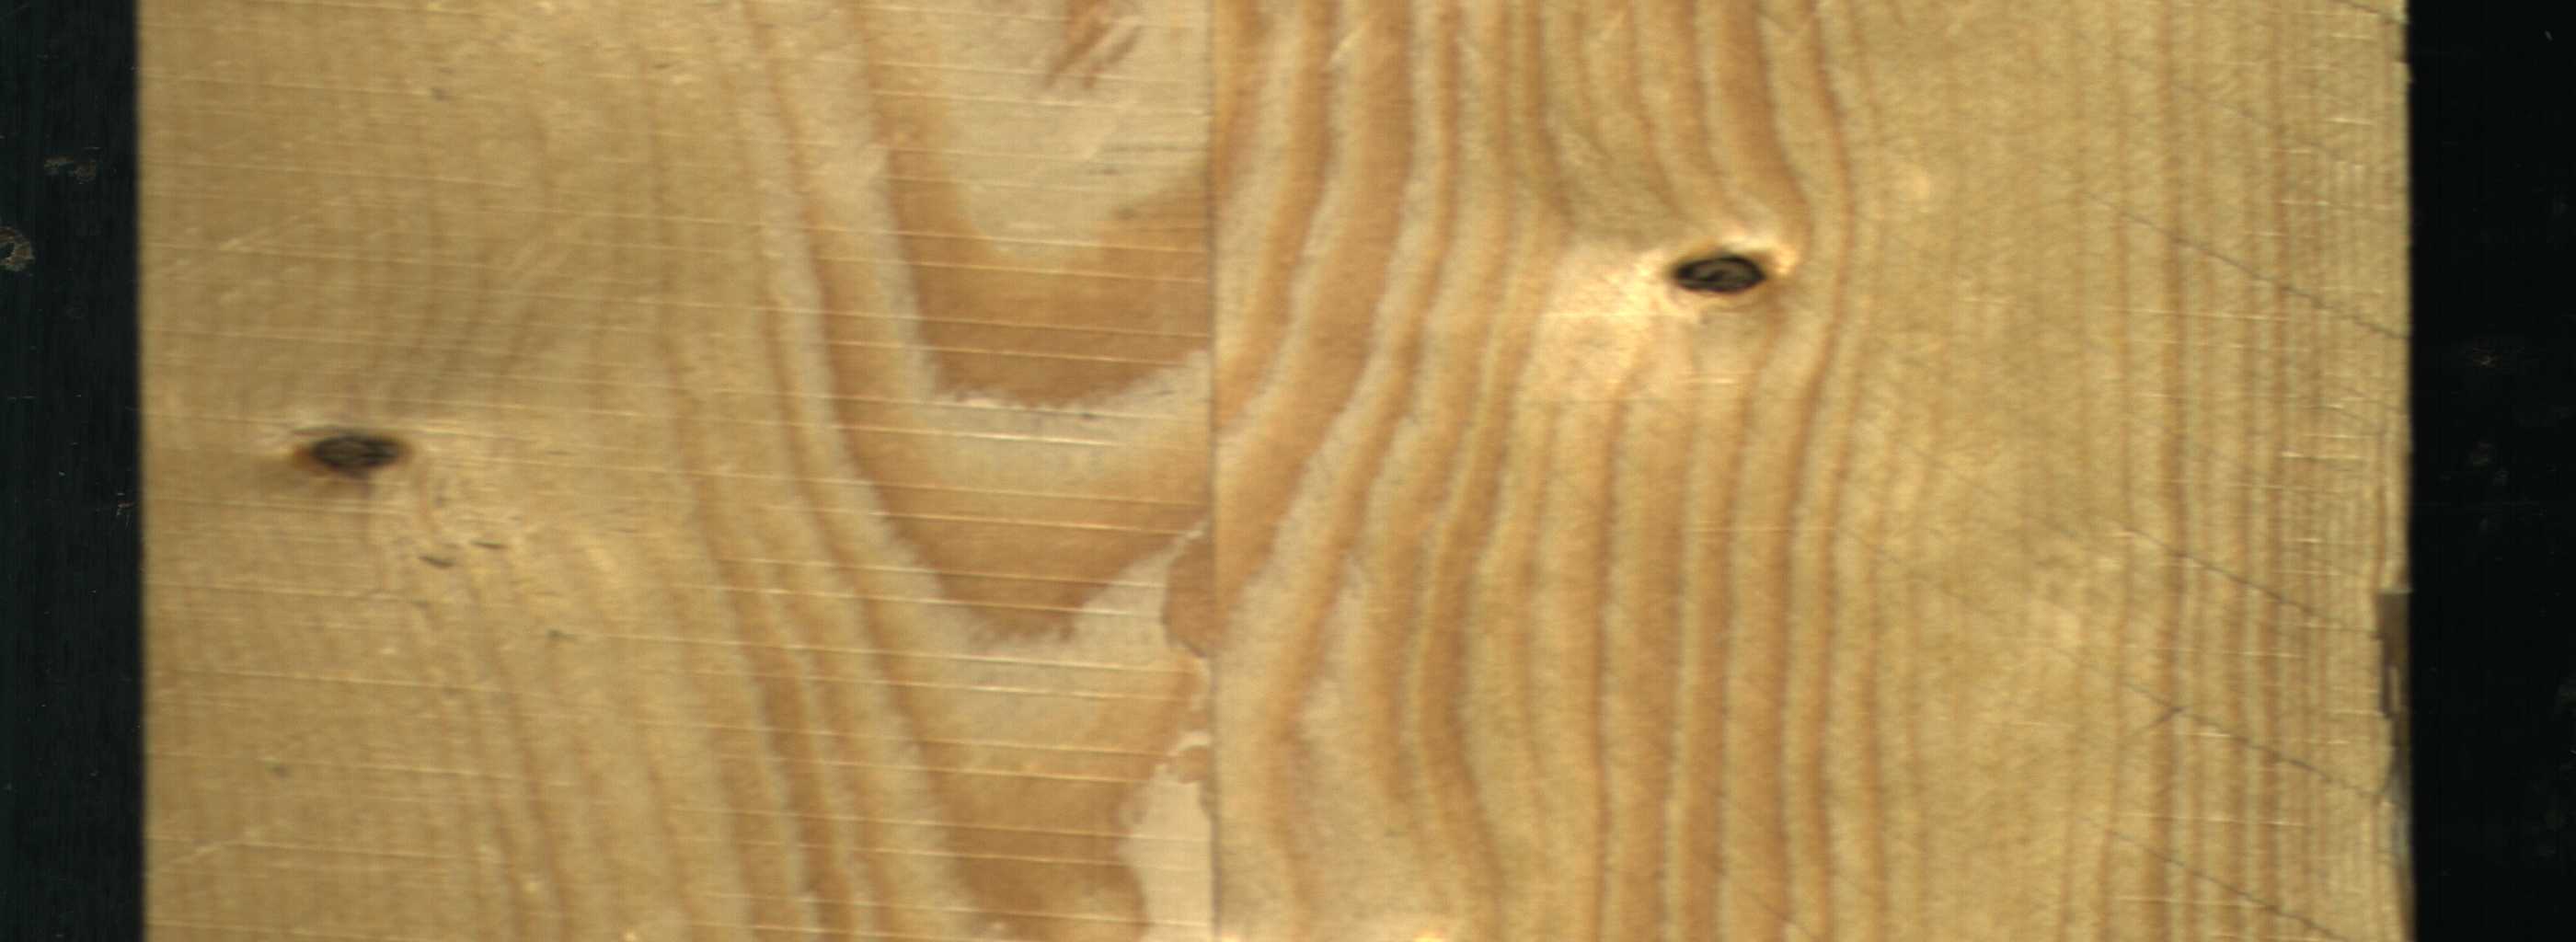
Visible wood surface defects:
Dead_Knot
Dead_Knot